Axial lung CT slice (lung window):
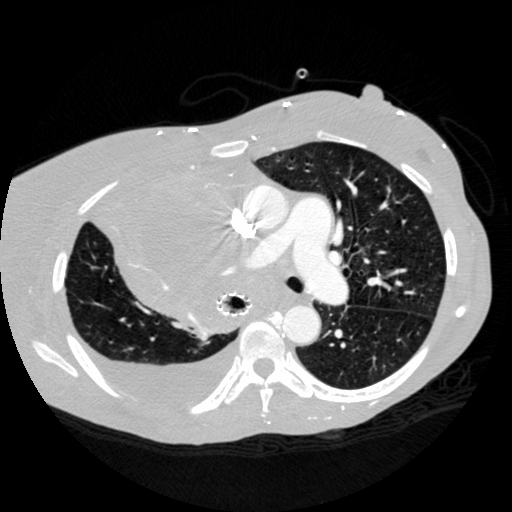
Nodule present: no